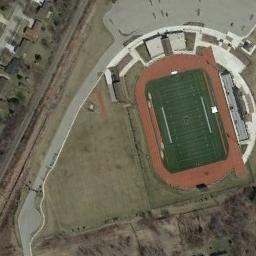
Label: ground_track_field